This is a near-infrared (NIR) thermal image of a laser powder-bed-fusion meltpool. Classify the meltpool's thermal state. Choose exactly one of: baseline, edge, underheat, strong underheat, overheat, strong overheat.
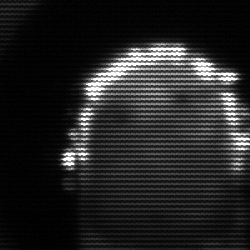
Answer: baseline